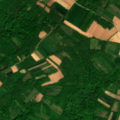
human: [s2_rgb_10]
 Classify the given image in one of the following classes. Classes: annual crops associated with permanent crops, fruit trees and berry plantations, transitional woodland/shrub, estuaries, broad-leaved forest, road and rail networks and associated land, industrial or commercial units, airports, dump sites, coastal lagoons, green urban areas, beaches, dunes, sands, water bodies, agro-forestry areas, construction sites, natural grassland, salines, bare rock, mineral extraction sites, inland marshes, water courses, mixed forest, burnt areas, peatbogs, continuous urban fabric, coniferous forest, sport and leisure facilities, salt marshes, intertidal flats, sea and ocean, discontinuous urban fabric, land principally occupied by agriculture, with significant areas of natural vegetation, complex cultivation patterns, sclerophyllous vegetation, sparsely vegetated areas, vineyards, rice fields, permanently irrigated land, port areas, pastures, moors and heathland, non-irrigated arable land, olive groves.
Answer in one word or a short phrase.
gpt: non-irrigated arable land, complex cultivation patterns, land principally occupied by agriculture, with significant areas of natural vegetation, broad-leaved forest